Interaction volume radius: 5 \u00c5
Interaction volume height: 15 \u00c5
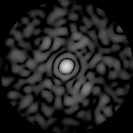
Disorder parameter: 0.7659